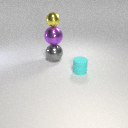
large purple metal sphere above large gray metal sphere